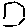
Label: hexagon